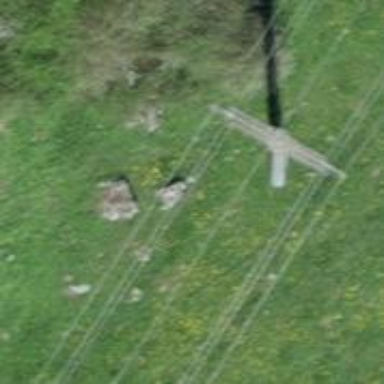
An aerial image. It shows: Concrete power pole.